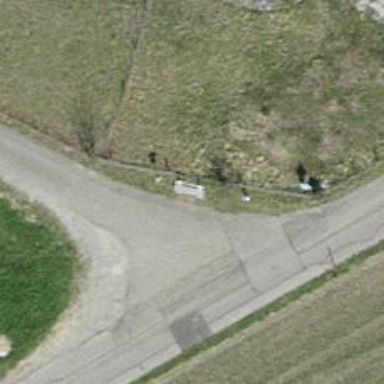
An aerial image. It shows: Brown bench in the vicinity.